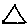
Label: triangle